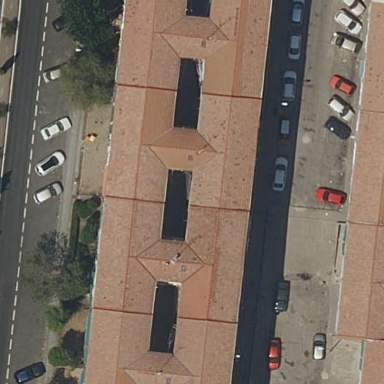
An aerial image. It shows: Image showing building with apartments.